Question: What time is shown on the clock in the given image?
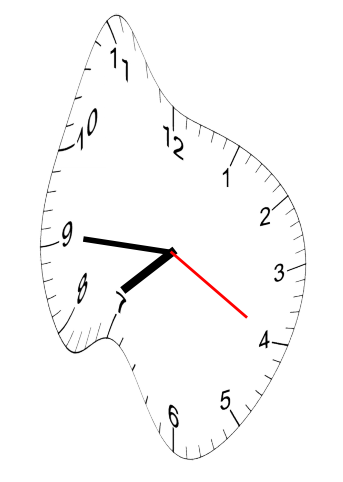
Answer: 07:45:20